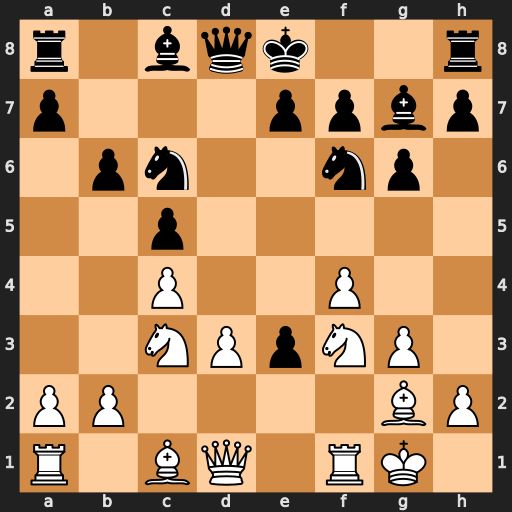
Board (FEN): r1bqk2r/p3ppbp/1pn2np1/2p5/2P2P2/2NPpNP1/PP4BP/R1BQ1RK1
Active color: w
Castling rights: kq
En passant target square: -
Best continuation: Ne5 Nxe5 fxe5